Field crop: maize
Growth stage: 1
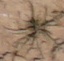
Species: lolium